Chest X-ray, PA view. Patient: 58 years old, sex F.
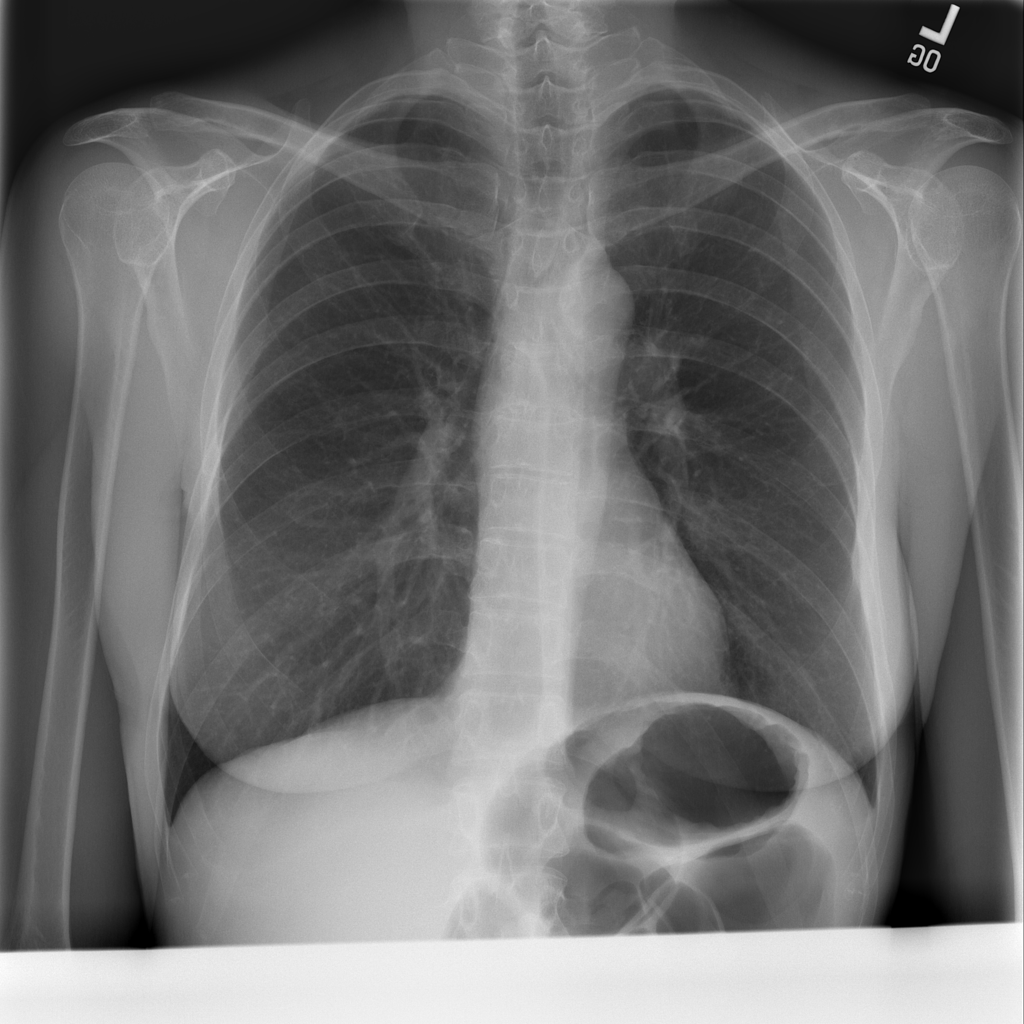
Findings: No Finding